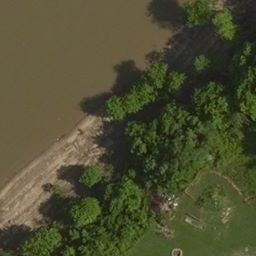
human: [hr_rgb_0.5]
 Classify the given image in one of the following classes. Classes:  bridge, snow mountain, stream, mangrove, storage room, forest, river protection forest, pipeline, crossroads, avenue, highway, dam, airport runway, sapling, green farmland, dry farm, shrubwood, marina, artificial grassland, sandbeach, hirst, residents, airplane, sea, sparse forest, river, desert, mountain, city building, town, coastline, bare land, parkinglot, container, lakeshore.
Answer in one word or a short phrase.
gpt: river protection forest